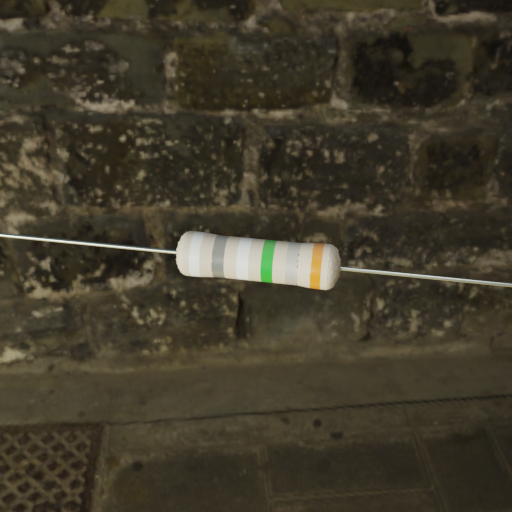
Resistor colour bands (in order): white, gray, white, green, silver, orange